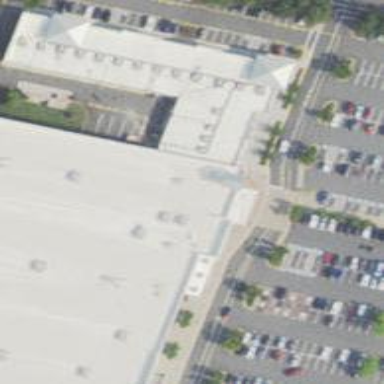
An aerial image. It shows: Fitness center located in leisure land.